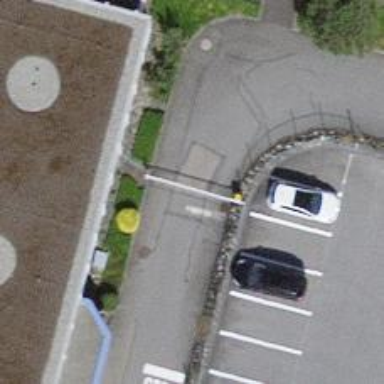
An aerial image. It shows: Lift gate barrier.